Aerial crown-view tile of a tropical tree (Barro Colorado Island, Panama), acquired 20250217:
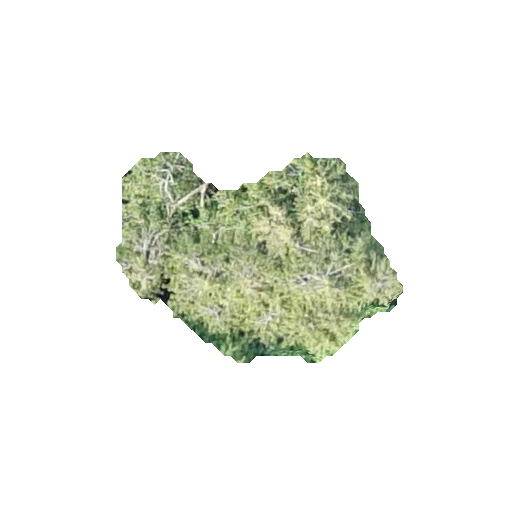
Species: Quararibea stenophylla
GBIF accepted scientific name: Quararibea stenophylla
Crown area: 62.51 m²